Question: What is the measurement shown in the image?
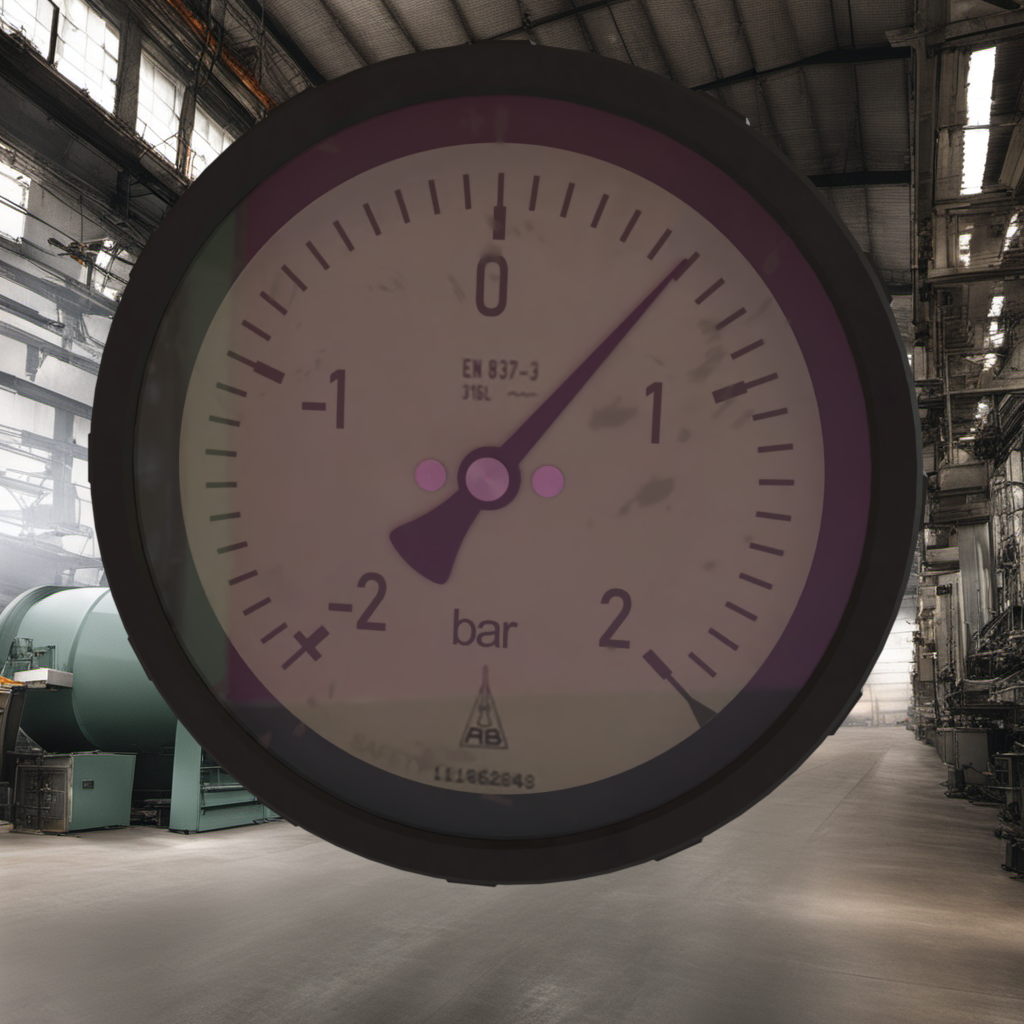
Answer: The result is 0.61
Question: What is the range of this measurement?
Answer: The range is from -2 to 2
Question: What is the minimum and maximum reading range of this measurement?
Answer: The minimum value is -2 and the maximum value is 2